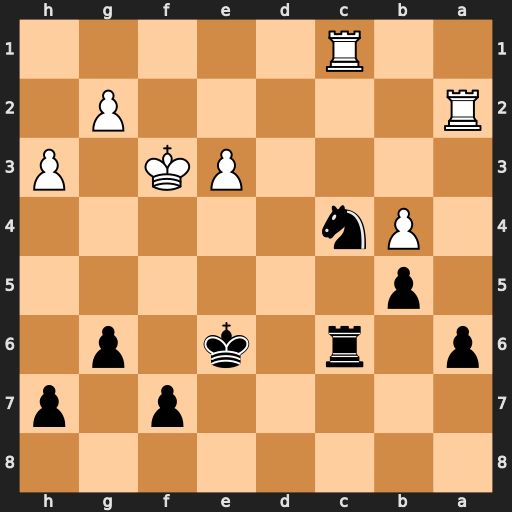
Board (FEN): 8/5p1p/p1r1k1p1/1p6/1Pn5/4PK1P/R5P1/2R5
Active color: b
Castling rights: -
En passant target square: -
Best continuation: Ne5+ Ke2 Rxc1